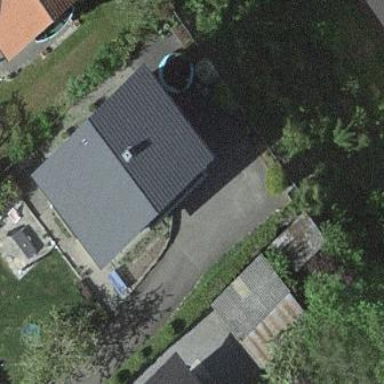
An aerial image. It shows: Simple and straightforward house.